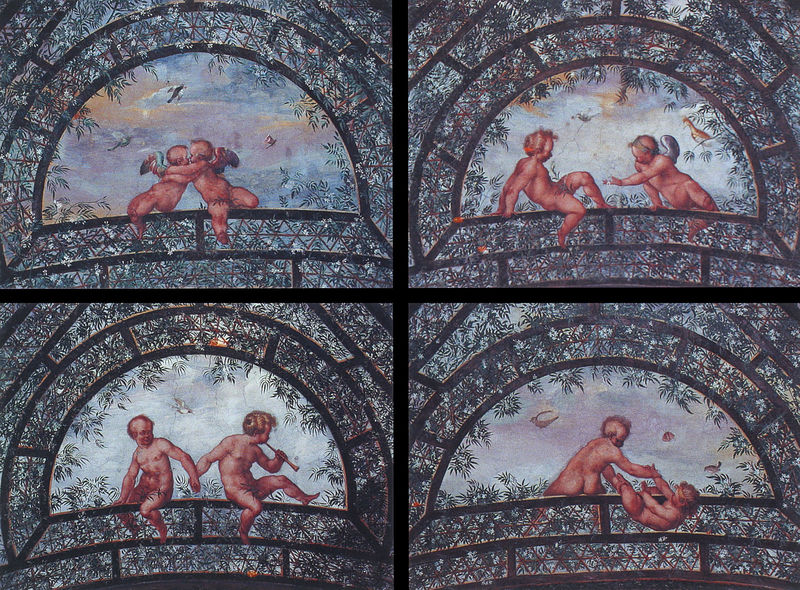
Titel: Villa Giulia
Künstler: Giacomo Barozzi da Vignola
Standort: Rom, Villa Giulia (EU - I - Latium)
Schlagwörter: blau, blätter, flügel, himmel, kampf, nackt, vogel, wolken, grün, sitzen, fenster, hell, muster, arm, halten, rahmen, hände, morgen, natur, vögel, brücke, kirche, pastos, stoff, musik, renaissance, kinder, engel, garten, putte, kuss, küssen, liebe, umarmung, düster, bogen, jungen, figuren, spielen, musizieren, wandmalerei, fallen, vier, offen, popo, flöte, runge, glasfenster, glasmalerei, sturz, fresko, gewebe, amor, putten, putti, laube, wachsen, rotunde, halbbogen, trompete, anfassen, turnen, bussi, schalmei, vliere